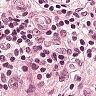
Metastatic tissue present: yes